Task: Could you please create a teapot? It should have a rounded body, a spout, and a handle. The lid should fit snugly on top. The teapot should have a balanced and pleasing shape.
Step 26:
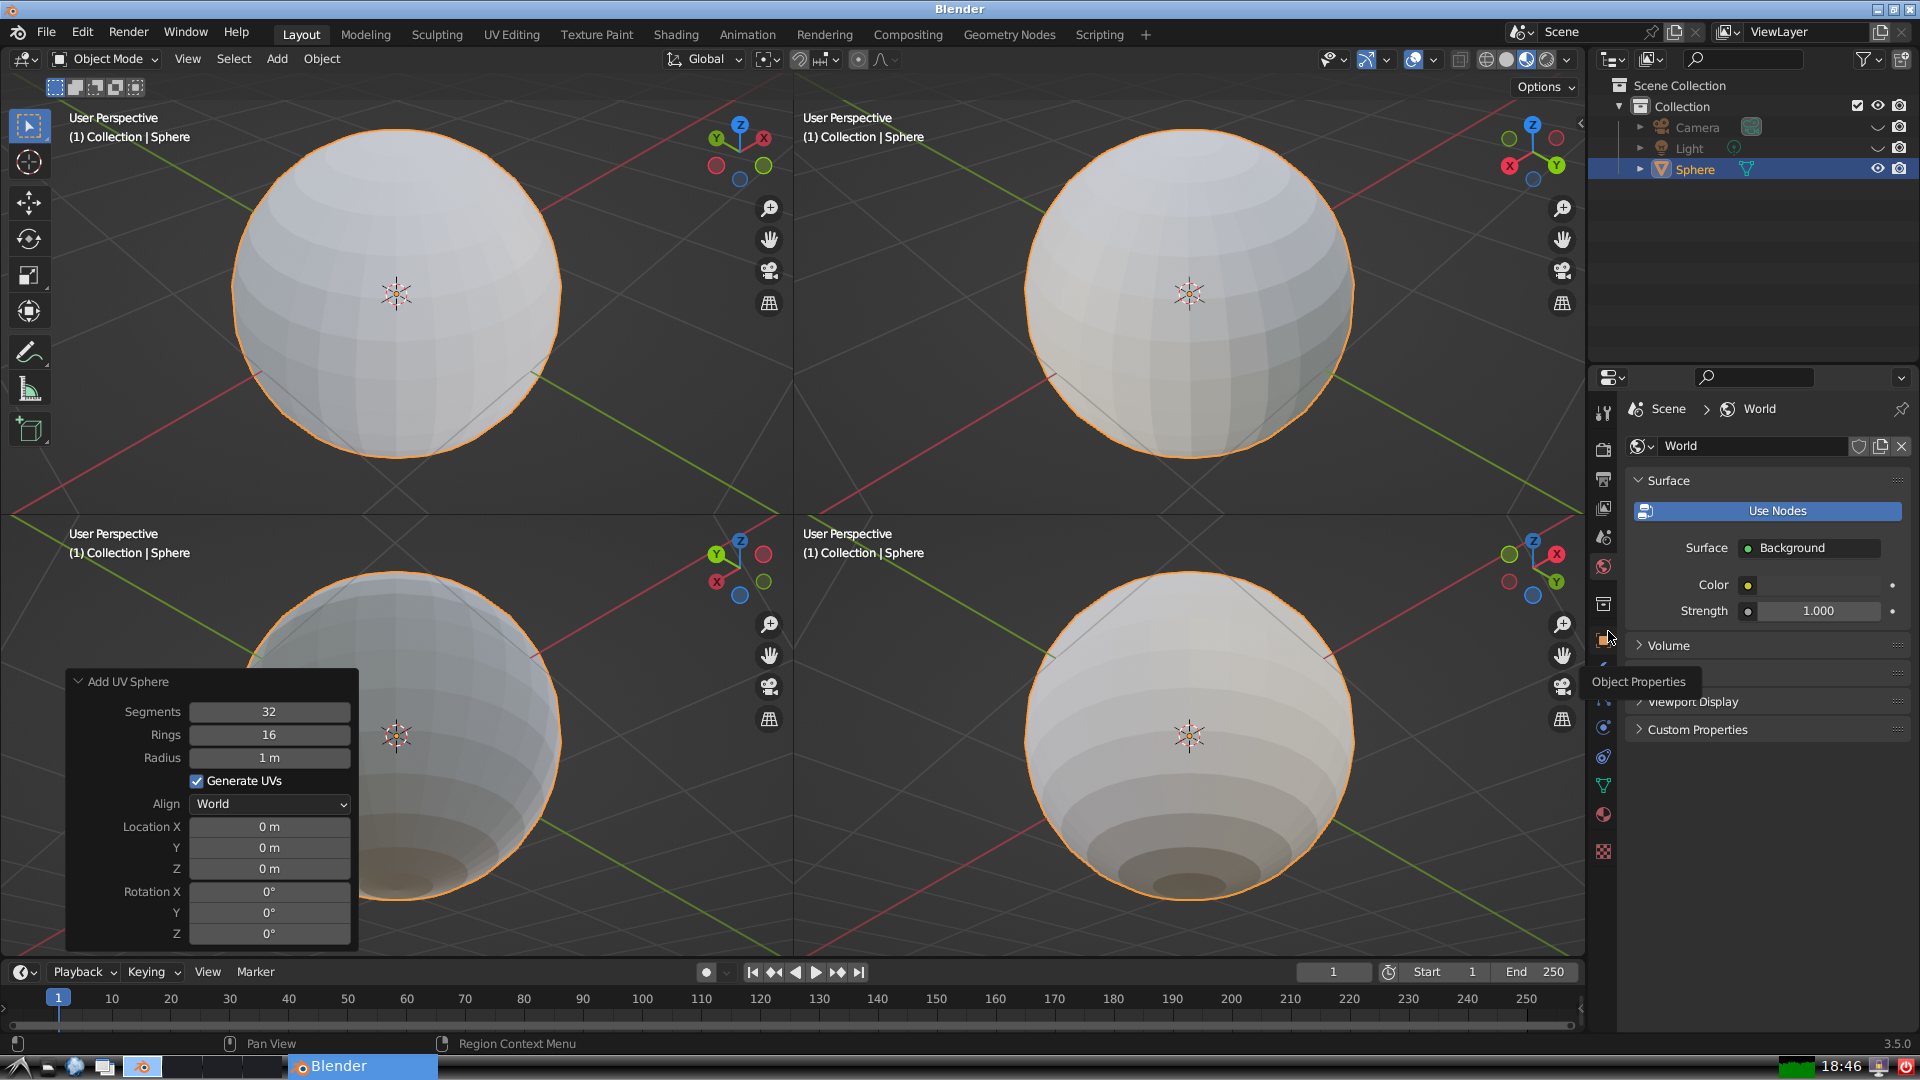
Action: click: no